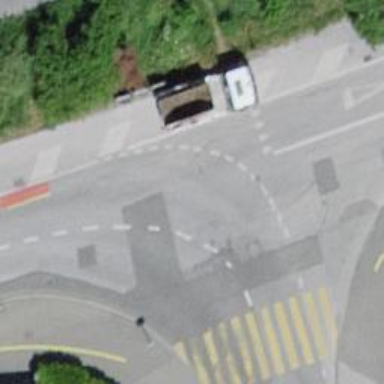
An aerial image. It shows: Residential road with asphalt surface. There is cycle lane on the left and cycle track on the right.